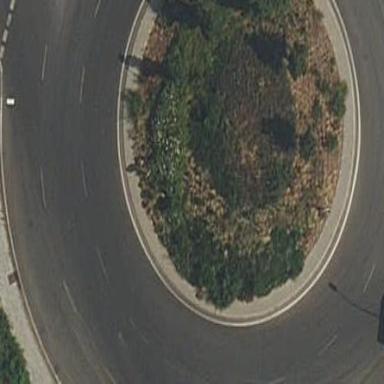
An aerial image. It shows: Kerb serving as barrier.